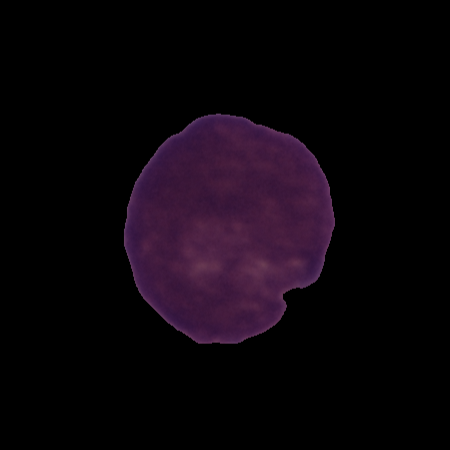
Label: cancer